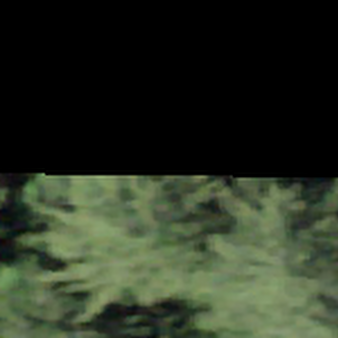
Label: other